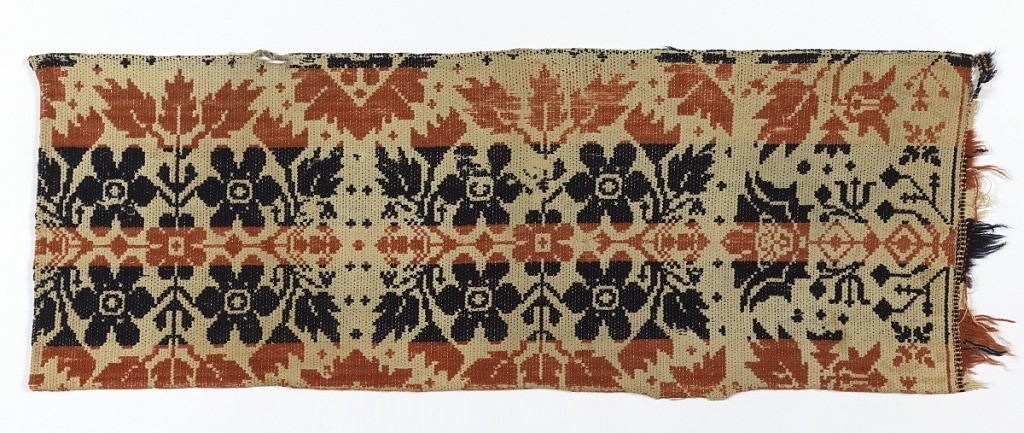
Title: Coverlet fragment
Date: mid- 19th century
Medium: wool, cotton Technique: jacquard woven
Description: Coverlet fragment showing a pattern of medallions composed of flowers and leaves in alternating brown and dark blue horizontal stripes on undyed cotton. To the right, a border of stylized flowers. Fringe of the same material sewn to one plain selvedge.